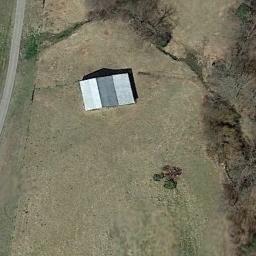
Label: residential